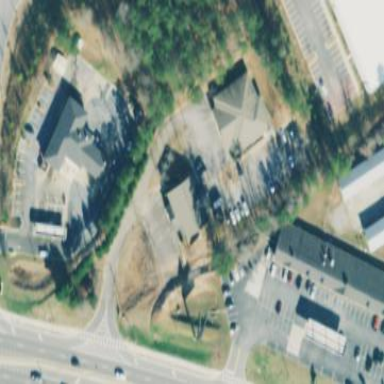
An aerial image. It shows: Parking area.